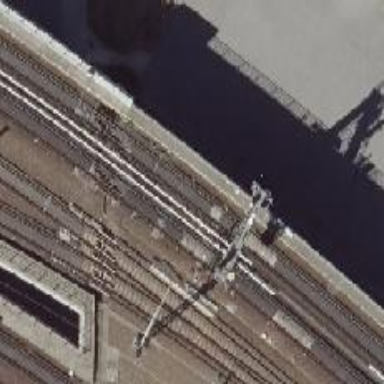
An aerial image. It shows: Railway signal.